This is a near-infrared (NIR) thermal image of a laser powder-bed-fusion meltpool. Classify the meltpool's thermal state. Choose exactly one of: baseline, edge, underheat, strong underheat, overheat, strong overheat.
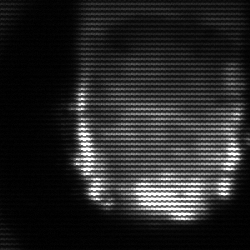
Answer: baseline